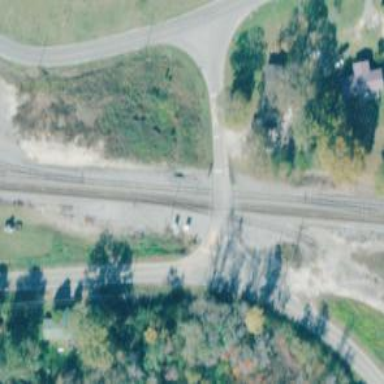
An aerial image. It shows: Level crossing with lights at railway intersection.